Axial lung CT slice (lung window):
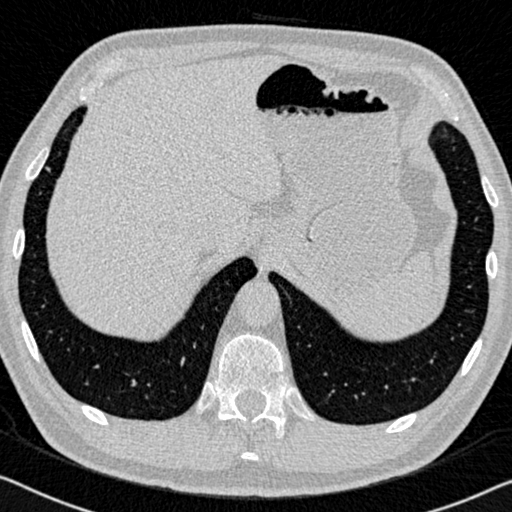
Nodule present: yes
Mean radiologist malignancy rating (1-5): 2.5